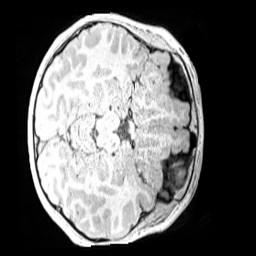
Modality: MP2RAGE
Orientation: axial
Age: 10
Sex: male
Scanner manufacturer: siemens
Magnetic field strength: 3 T
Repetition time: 4 s
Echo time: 0.00299 s